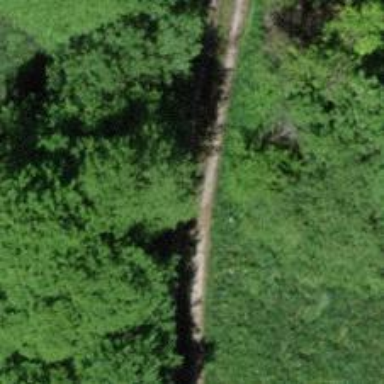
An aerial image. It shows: Track with grade 2 tracktype.